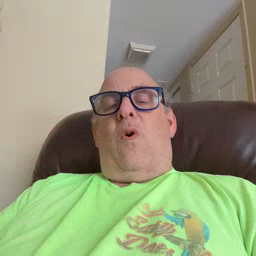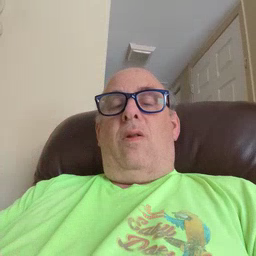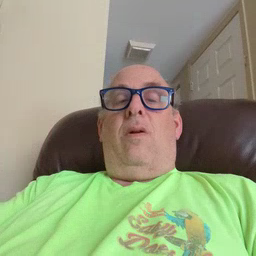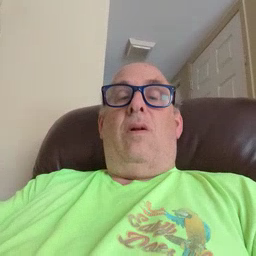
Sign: fall